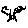
Label: tree